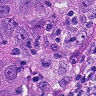
Metastatic tissue present: yes